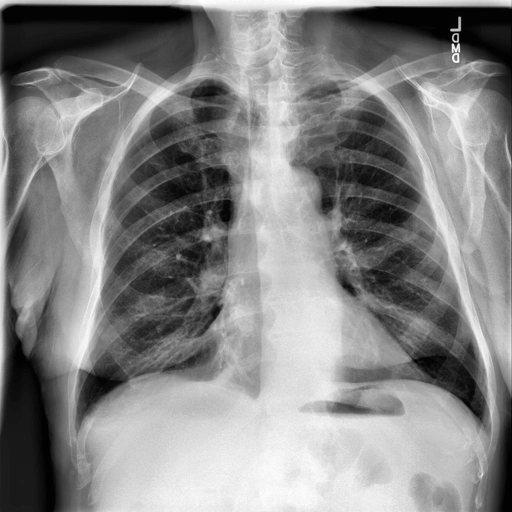
Finding: NORMAL